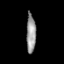
Tissue: prostate
Cell type: T cells
Senescence score: 0.6935
Nuclear area (px): 360
Mean DAPI intensity: 151.339